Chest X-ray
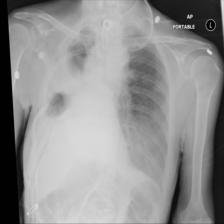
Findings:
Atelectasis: negative
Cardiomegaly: negative
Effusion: positive
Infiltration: negative
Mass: negative
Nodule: negative
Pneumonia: negative
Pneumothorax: positive
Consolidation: negative
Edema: negative
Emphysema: negative
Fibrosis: negative
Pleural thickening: negative
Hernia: negative